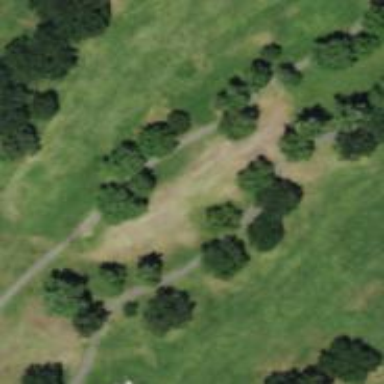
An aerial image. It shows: Path for golf carts.